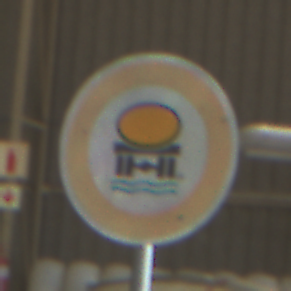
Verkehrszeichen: VerbotFahrzeugeWassergefaehrdenderLadung
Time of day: Midday
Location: Indoor (Urban)
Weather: NotSpecified
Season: NotSpecified
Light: Natural